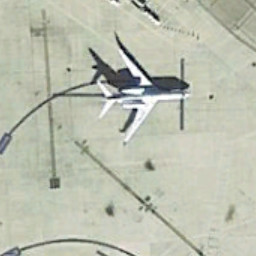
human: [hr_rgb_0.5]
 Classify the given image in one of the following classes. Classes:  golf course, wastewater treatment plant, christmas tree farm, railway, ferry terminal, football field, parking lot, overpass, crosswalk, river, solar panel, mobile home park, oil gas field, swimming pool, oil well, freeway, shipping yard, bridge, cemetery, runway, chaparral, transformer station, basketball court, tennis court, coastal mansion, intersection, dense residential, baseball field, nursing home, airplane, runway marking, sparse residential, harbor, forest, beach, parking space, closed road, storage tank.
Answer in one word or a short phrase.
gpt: airplane